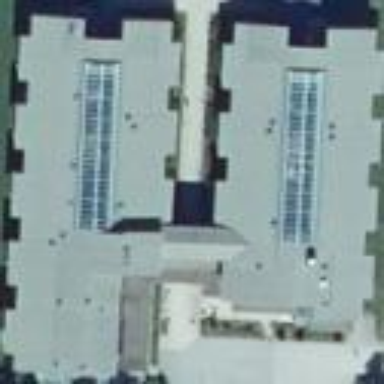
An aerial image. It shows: Social facility building.